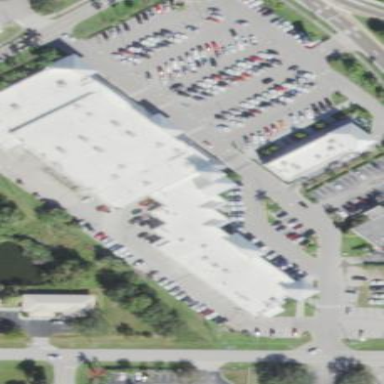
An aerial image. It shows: Retail area.